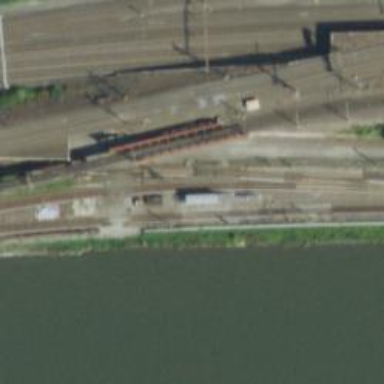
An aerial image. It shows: Junction on the railway.